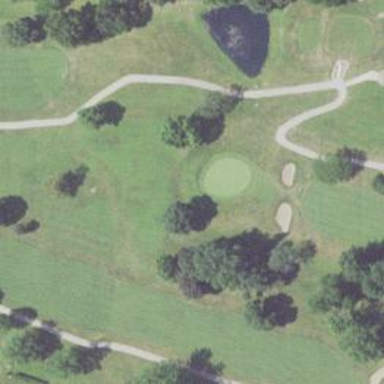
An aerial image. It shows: Golf fairway surrounded by grass.